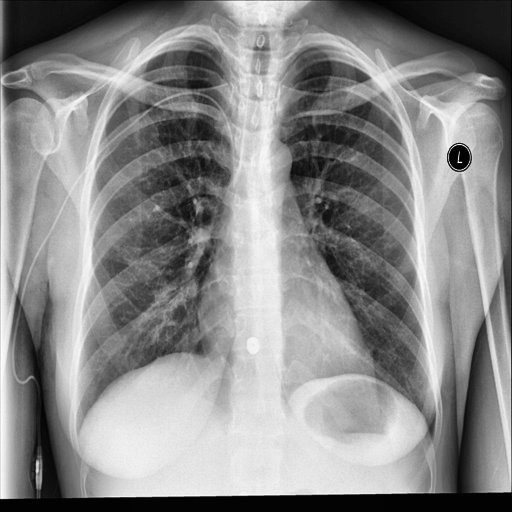
Finding: NORMAL